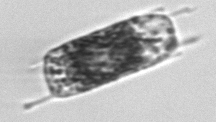
Label: Hemiaulus